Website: walmart
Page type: address-validator
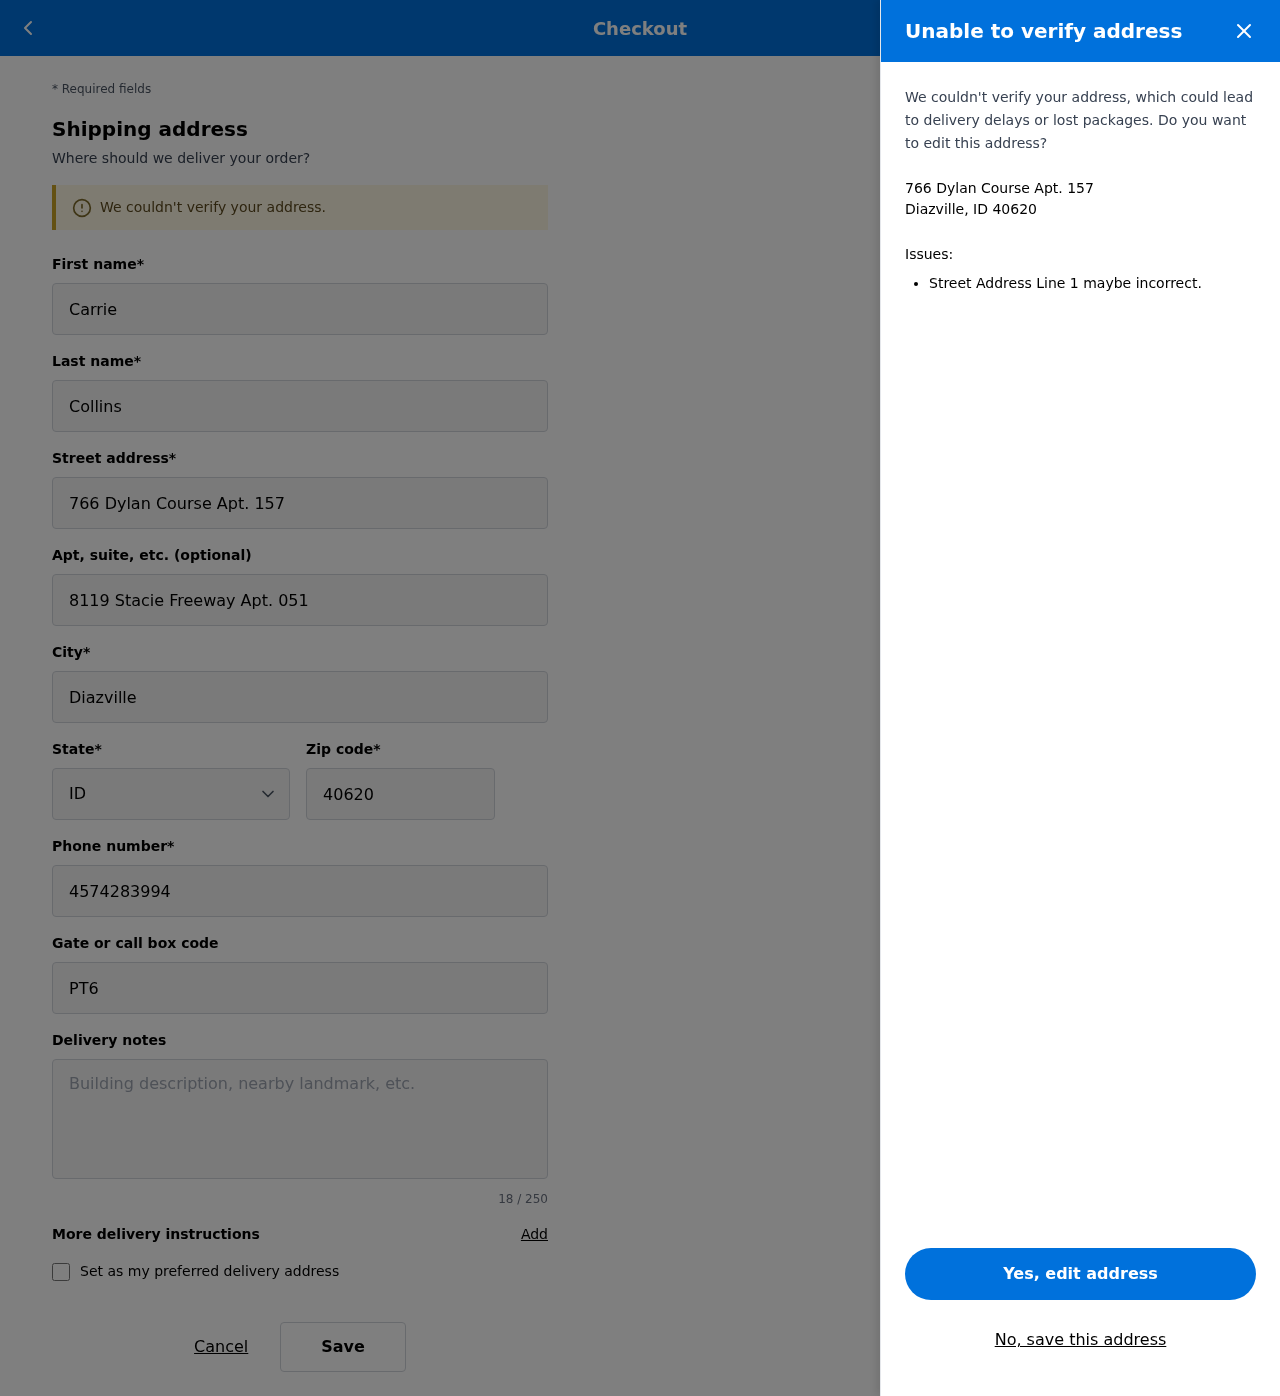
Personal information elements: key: PII_CITY_STATE_ZIP
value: Diazville, ID 40620
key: PII_DELIVERY_INSTRUCTIONS
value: Signature required
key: PII_STATE_ABBR
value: ID
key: PII_STREET
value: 766 Dylan Course Apt. 157
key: PII_FIRSTNAME
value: Carrie
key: PII_LASTNAME
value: Collins
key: PII_STREET2
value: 8119 Stacie Freeway Apt. 051
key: PII_CITY
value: Diazville
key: PII_POSTCODE
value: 40620
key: PII_PHONE
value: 4574283994
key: PII_SECURITY_CODE
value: PT66